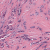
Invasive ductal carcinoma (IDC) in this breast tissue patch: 1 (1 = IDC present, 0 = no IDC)